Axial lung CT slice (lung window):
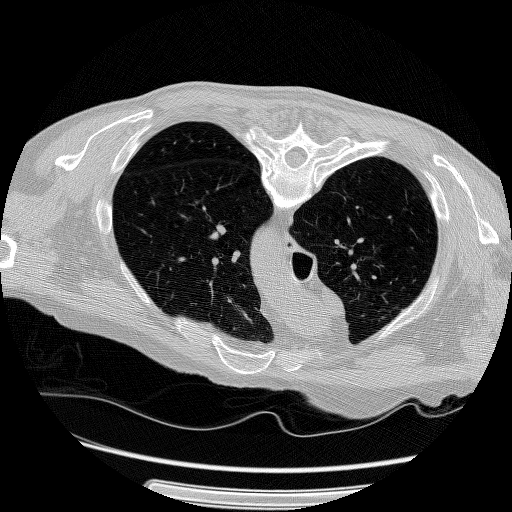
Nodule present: no